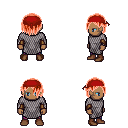
a pixel art fantasy rpg character, male body template, human, dark skin, chain mail, magenta pants, red bangs hairstyle, red bandana, cloth bracers, brown shoes, four views (front, back, left, right), 2x2 character sprite sheet, small pixel art, hard edges, no anti-aliasing